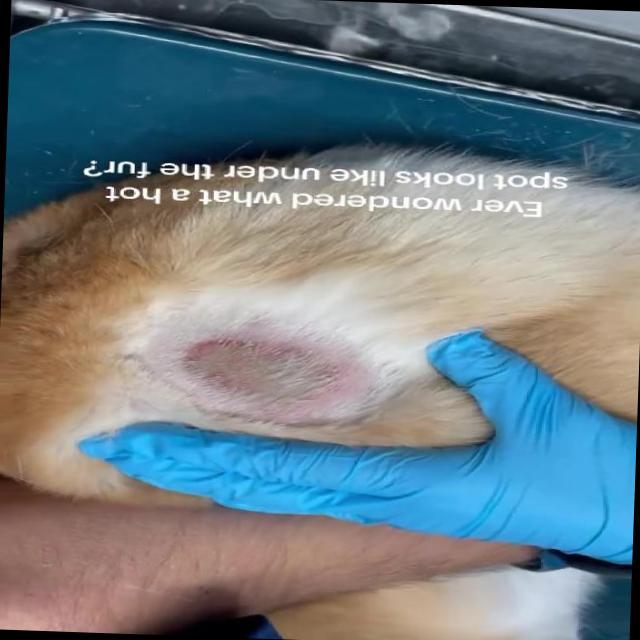
Canine dermatitis — inflammation of the skin presenting with erythema, pruritus, papules, and excoriation. May be allergic, contact, or atopic in origin.